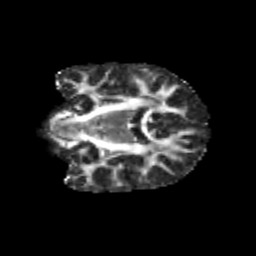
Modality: FA
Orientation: coronal
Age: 9
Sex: male
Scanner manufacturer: siemens
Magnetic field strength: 3 T
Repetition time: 3.8 s
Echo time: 0.07 s